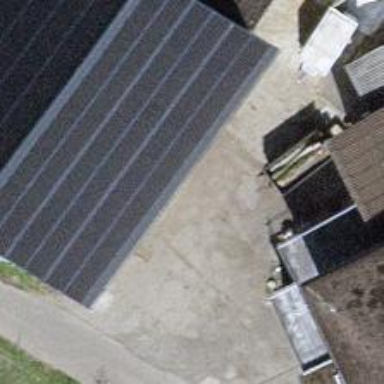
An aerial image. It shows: Solar power generator with photovoltaic panels.